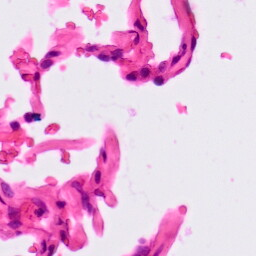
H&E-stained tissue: Lung